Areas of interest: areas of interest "Jicheng Industrial Center Phase 3"
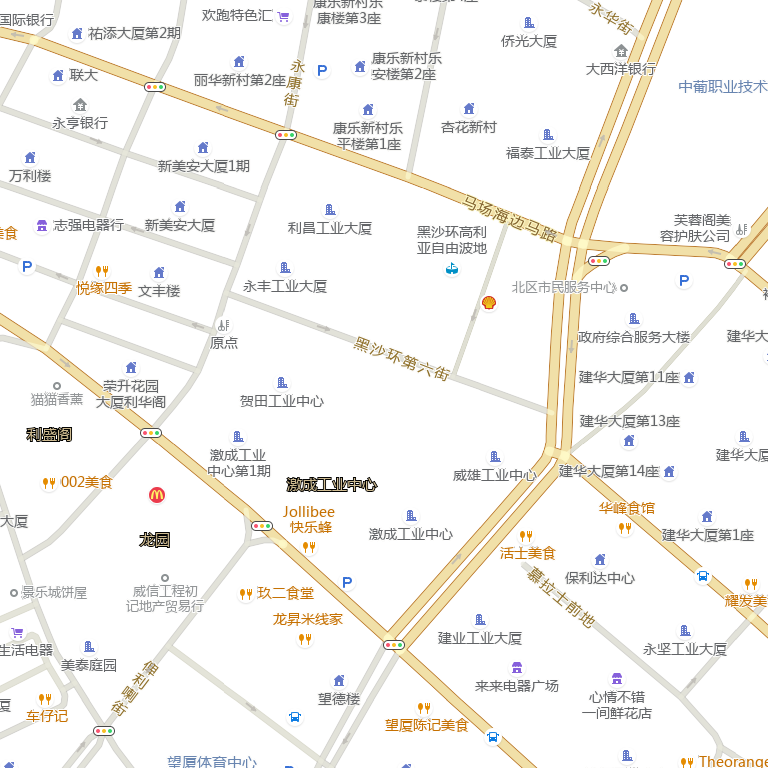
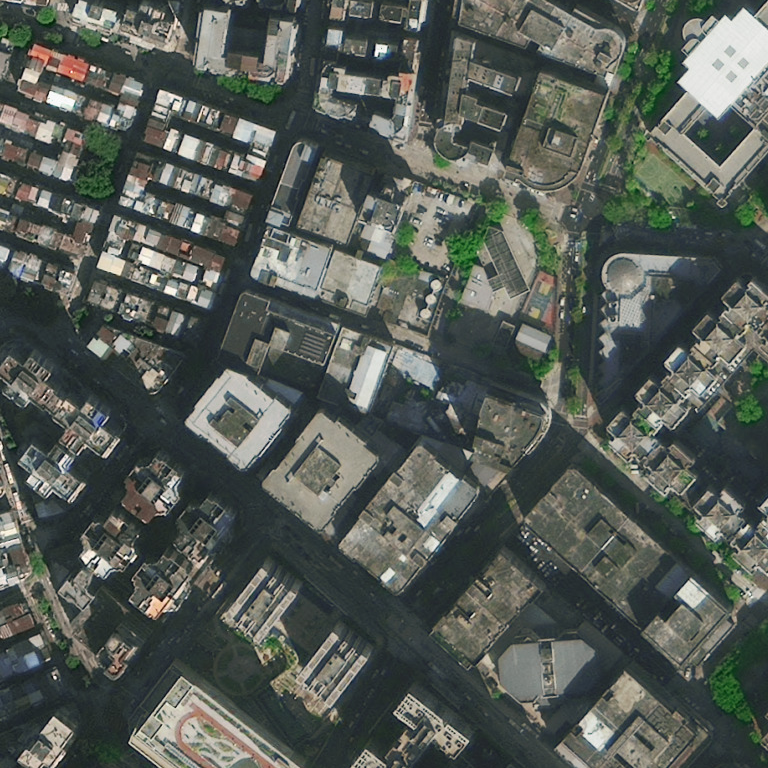